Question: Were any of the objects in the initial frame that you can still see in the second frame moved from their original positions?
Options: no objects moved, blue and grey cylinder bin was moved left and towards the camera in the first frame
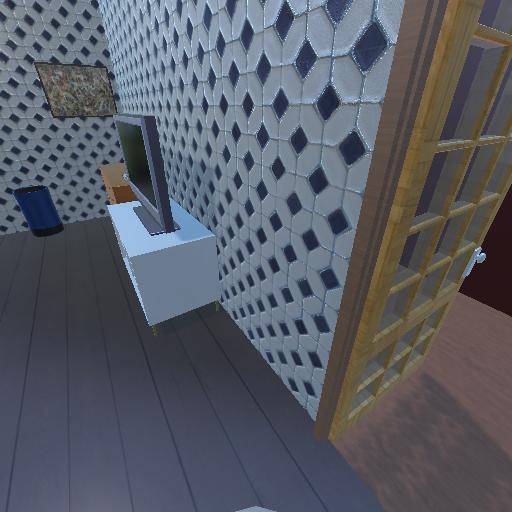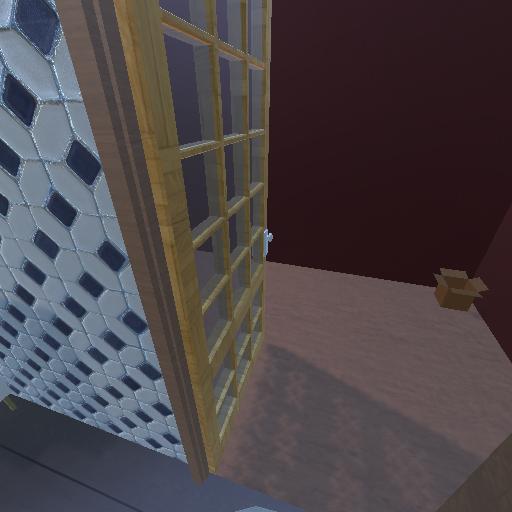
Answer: no objects moved